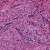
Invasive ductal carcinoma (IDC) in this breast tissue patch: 0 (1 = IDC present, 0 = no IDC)